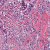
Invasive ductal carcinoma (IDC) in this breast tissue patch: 1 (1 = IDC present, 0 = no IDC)